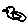
Label: bird